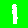
Digit: 1